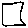
Label: square